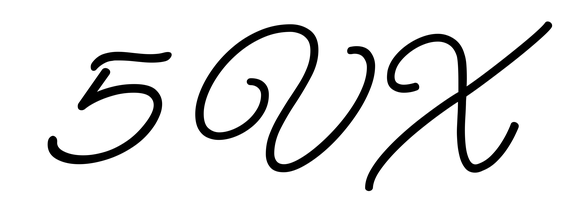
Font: MeowScript-Regular